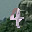
Label: 4